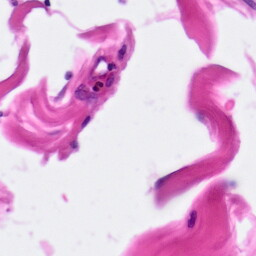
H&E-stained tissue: Pancreatic